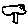
Label: tree